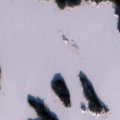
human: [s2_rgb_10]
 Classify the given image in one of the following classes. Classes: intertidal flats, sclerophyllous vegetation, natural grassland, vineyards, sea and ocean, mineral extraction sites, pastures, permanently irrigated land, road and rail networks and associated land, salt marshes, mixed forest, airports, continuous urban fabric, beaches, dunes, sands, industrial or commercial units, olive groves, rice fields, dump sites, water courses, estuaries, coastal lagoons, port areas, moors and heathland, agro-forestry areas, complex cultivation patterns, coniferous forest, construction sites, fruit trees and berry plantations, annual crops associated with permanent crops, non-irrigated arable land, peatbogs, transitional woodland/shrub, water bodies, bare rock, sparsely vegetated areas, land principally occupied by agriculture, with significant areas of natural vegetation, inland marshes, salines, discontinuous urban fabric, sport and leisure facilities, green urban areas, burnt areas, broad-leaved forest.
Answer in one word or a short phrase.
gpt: coniferous forest, sea and ocean